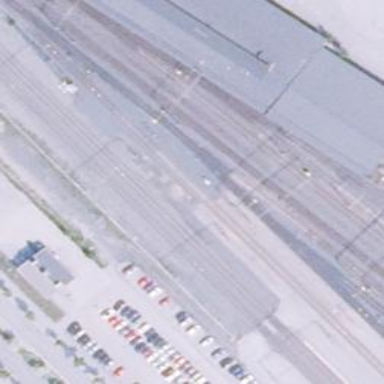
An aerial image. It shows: Railway track with electrified contact lines. This is siding track.